Question:
I read the Kafka wiki, have some problems about this picture.
1. For Consumer Group A, C1, C2, can only receive two partition message, like C1 only receive P0, C2 only receive P1?
2. As I know, one Consumer Group maps one Topic, so C1, C2 must have the same Topic, so PO, P1, P2, P3 has the same Topic, is that right?
3. So there's one contradiction, if problem 2 is right, then Consumer Group A and Consumer Group B has the same topic, so it's the contradiction about one Consumer Group maps one Topic.
4. How C1 control the P0, P1 message, if P0, P1 has the same topic, it means C1 will receive duplicate message, if not, how C1 control the different message with only one offset?
5. Question about "All partitions contains the same topic, at least that's how I interpret this picture".So I Suppose, the same topic named "test", then one producer produces the message "Hello test" for the this topic, it means C1, C2, C3, C4 all will receive the same message? And for forth answer, C1 still receive the "Hello test" twice?
6. Can CG-A or CG-B receive the different topic message?
7. I didn't see any advantage about Consumer Group, "Sometimes the logic to read messages from Kafka doesn't care about handling the message offsets, it just wants the data. So the High Level Consumer is provided to abstract most of the details of consuming events from Kafka." from the Kafka's wiki, can you give me an example for the Consumer Group about this picture, like you seed CG-A is reporting tasking and CG-B is monitoring?
8. is it means P0, P1, P2, P3 from one topic named "test" will send different message? but I followed the Kafka's wiki, like: a. bin/kafka-server-start.sh config/server.properties b. bin/kafka-topics.sh --create --zookeeper localhost:2181 --replication-factor 1 --partitions 3 --topic test // partitions is 3 c. bin/kafka-console-producer.sh --broker-list localhost:9092 --topic test d. bin/kafka-console-consumer.sh --zookeeper localhost:2181 --topic test --from-beginning Then I type something in the producer, then consumer will show these message?
So how can these three partitions have different message?
1. Finally, How can I use command line to simulate this picture? Create Consume Group, then assign some consumer to it, then produce message, and can I monitor the mapping relationship between Partition and Consumer, and the message send from whihc partition?
Thanks very much
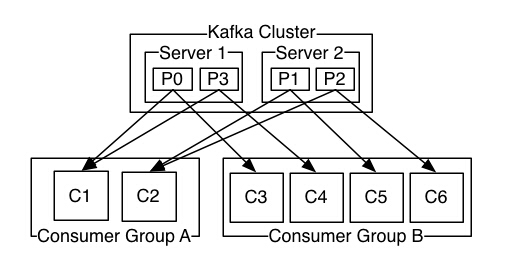
Answer: 1. In the picture, both Consumer Group A and Consumer Group B reads all 4 partitions. C1->[P0,P3], C2->[P1,P2] Let's imagine that there is a problem with C1 and this consumer terminates. Then C2 would take over the two remaining partitions and the mapping would become C2->[P0,P1,P2,P3] Let's imagine that you fix the problem, restart C1 and also add a third consumer C3 in the same group. Then you would have a mapping like C1->[P0], C2->[P1,P2], C3->[P3]
2. The concept of topics are somewhat separate from partitioning and could be a list of topics consumed by a consumer group but to give a simplify, the picture is likely meant to show only one topic being consumed by two independent consumer groups. We could imagine that CG-A is doing something simple to the messages and can manage this with only two instances while CG-B does more complex processing and require more parallelism. They could also have different time constraints so that CG-B might be more of a real-time consumer (e.g. direct monitoring) while CG-A might have less of a real-time constraint (e.g. reporting services). All partitions contain the same topic, at least that's how I interpret this picture.
3. No contradiction, Kafka is a multiple subscriber messaging system. You could have as many consumer groups consuming the same topic as you like, independently from each other.
4. A particular message exists only in one of the partitions so there won't be duplicate messages received. For redundancy purposes, Kafka has a replication feature as well but this is a different concept to partitions. Replication is not shown in the picture but that would mean that you would have something like [P0_leader,P1_follower,P2_follower,P3_leader] on Server 1 and [P0_follower,P1_leader,P2_leader,P3_follower] on Server 2.